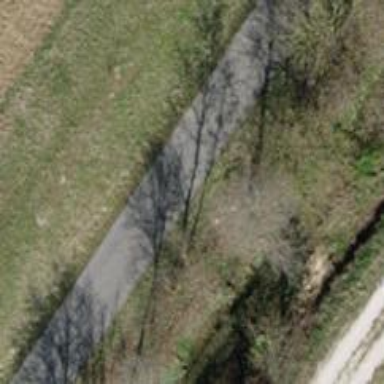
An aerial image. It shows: Paved cycleway with grade1 tracktype.